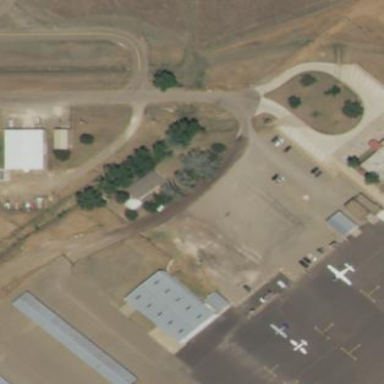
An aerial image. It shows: Unpaved parking area.